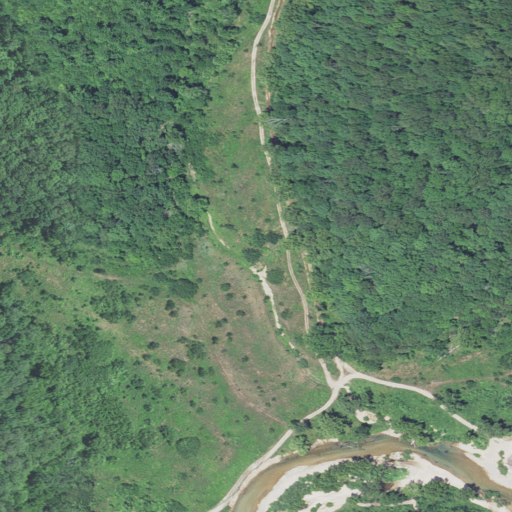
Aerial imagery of valley in Missouri named Brawley Hollow containing deciduous forest, grassland, herbaceous wetlands, pasture, and barren land